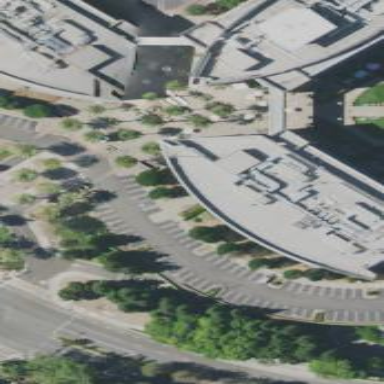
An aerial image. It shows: Parking area.